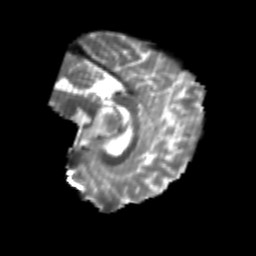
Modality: T2w
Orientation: sagittal
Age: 25
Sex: male
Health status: healthy
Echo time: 0.074 s